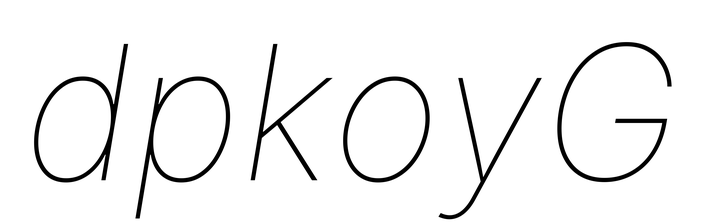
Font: Inter-Italic_Thin_Italic